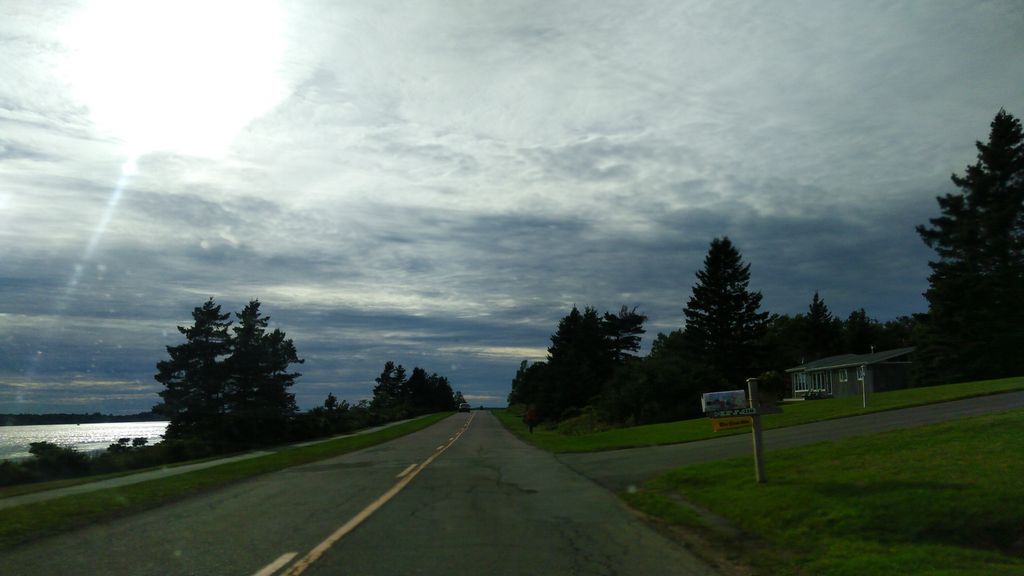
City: charlottetown